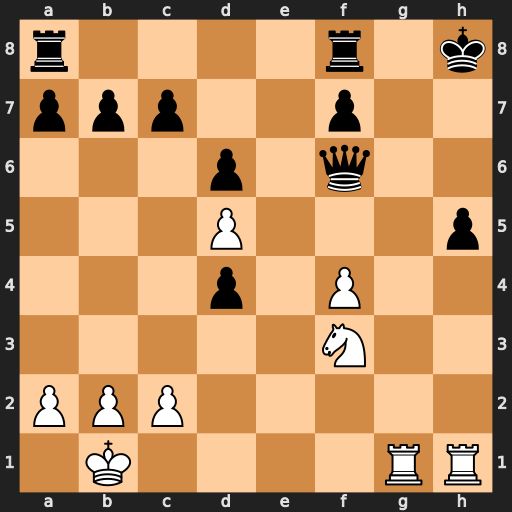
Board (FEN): r4r1k/ppp2p2/3p1q2/3P3p/3p1P2/5N2/PPP5/1K4RR
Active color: w
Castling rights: -
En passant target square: -
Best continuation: Rxh5+ Qh6 Rxh6#